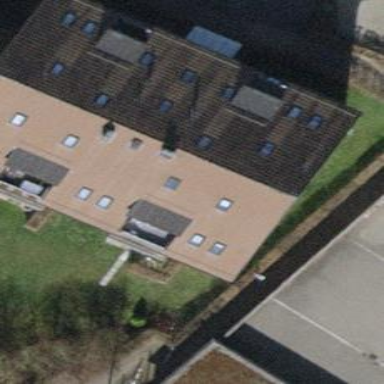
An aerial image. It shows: Gabled apartments building with roof tiles.